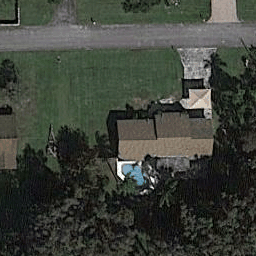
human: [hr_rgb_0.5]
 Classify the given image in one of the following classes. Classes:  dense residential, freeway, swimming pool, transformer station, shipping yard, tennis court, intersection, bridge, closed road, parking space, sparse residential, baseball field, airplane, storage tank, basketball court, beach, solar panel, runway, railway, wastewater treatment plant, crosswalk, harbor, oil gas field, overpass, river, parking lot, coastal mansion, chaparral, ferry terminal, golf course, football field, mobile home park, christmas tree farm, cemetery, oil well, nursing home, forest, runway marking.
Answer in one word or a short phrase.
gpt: sparse residential